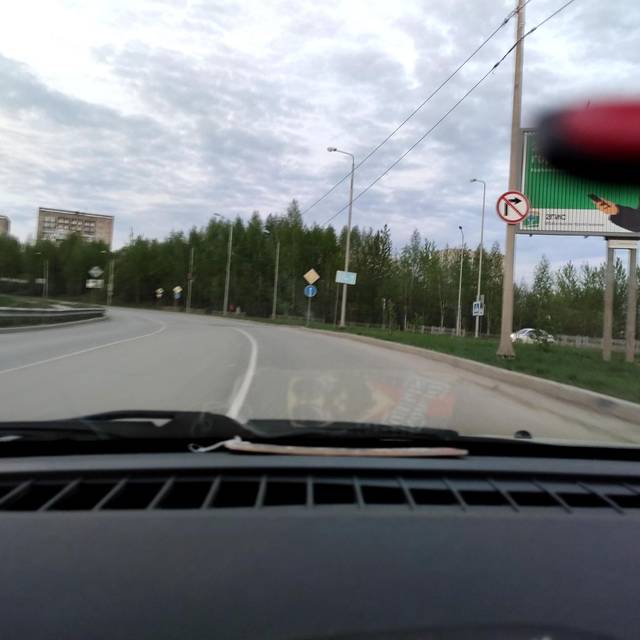
Region: Russia
Coordinates: 57.983, 56.28